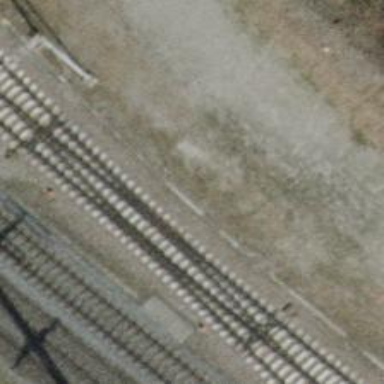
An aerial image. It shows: Railway switch.